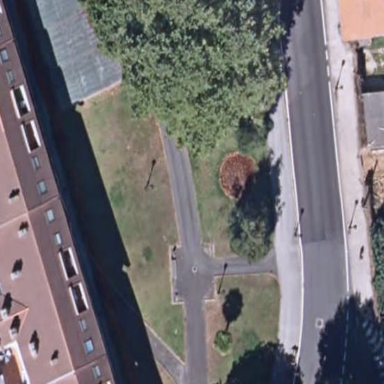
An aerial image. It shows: Park.